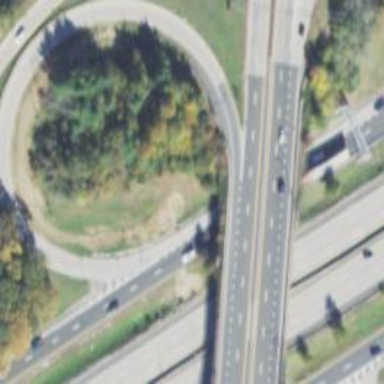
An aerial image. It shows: Bridge over motorway.